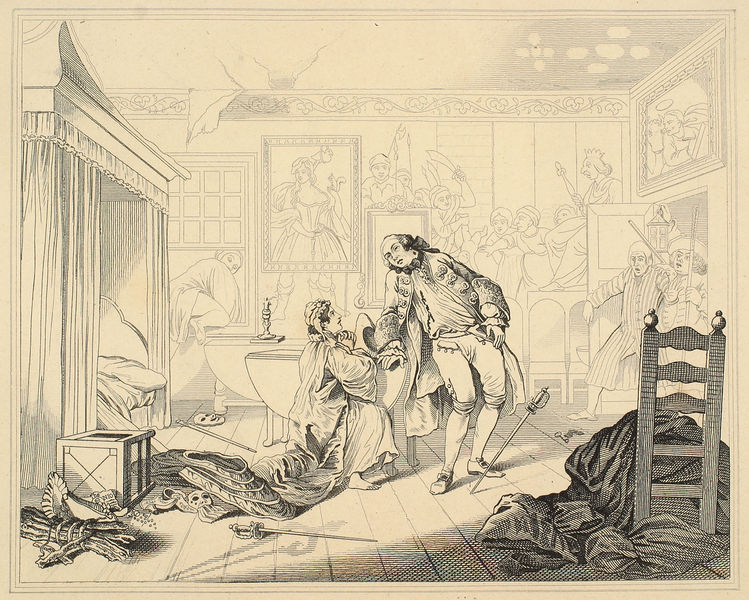
Titel: Die Heirath nach der Mode
Schlagwörter: mann, frau, kleid, kleider, männer, stuhl, tür, zeichnung, zimmer, perücke, bett, druck, streit, degen, wanne, knieen, bundhose